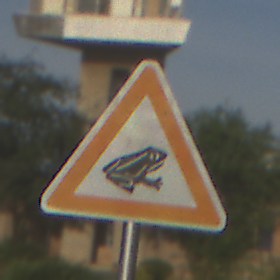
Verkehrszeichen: AmphibienwanderungLinks
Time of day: SunriseSunset
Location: Outdoor (Suburban)
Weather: PartlyCloudy
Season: NotSpecified
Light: Natural